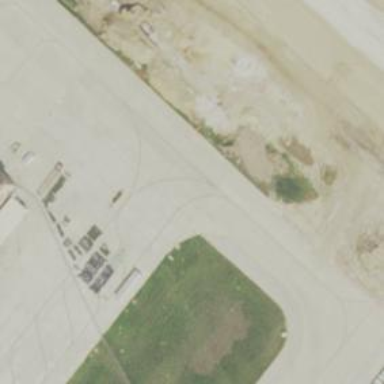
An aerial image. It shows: Image of taxiway at airport.